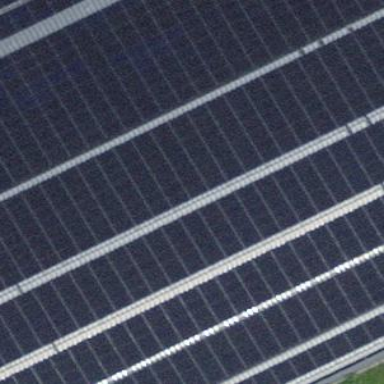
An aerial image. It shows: Solar power generator utilizing photovoltaic technology with solar photovoltaic panels.